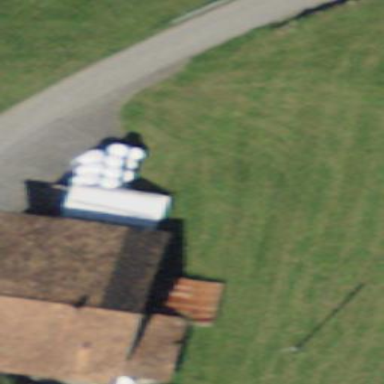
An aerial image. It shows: Farm building.